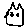
Label: cat